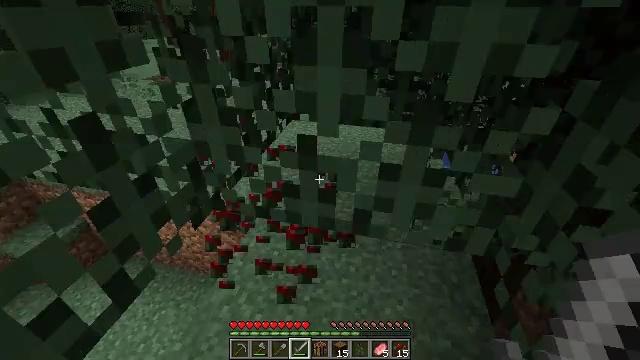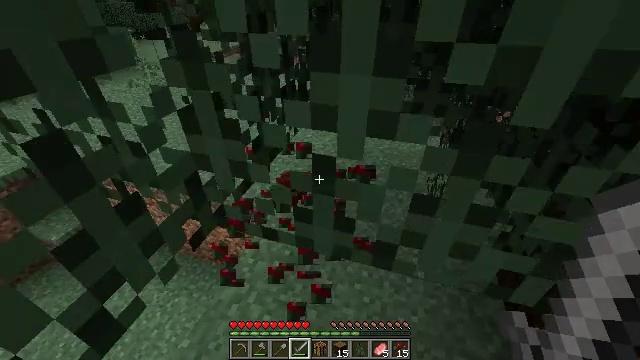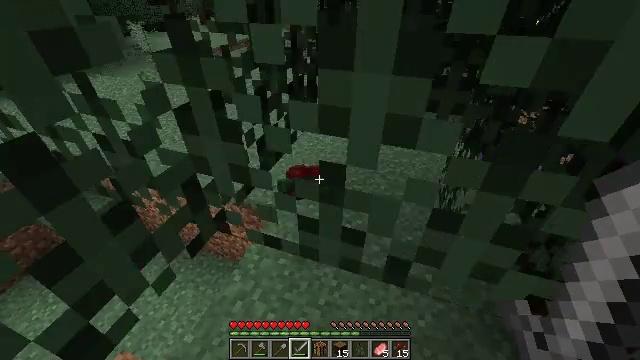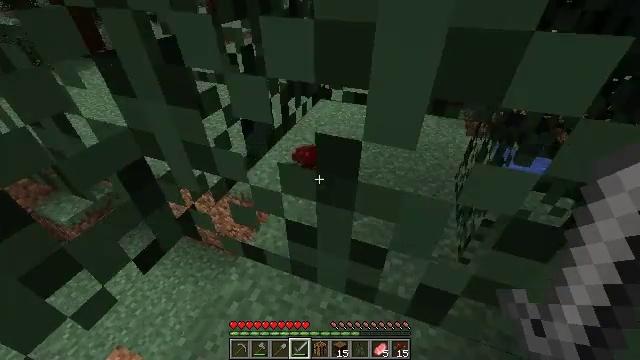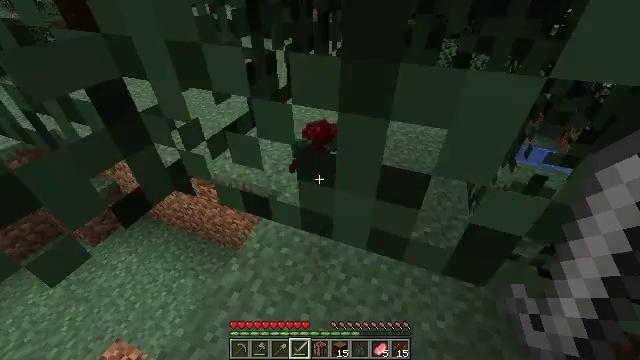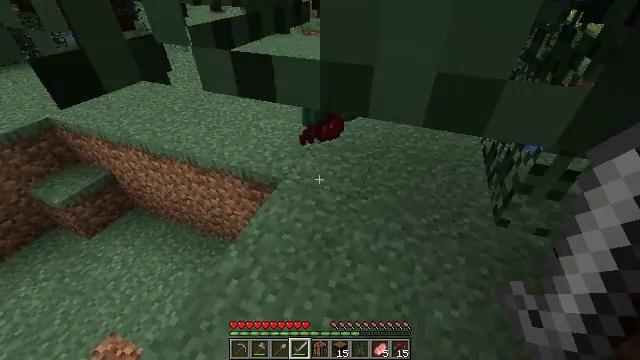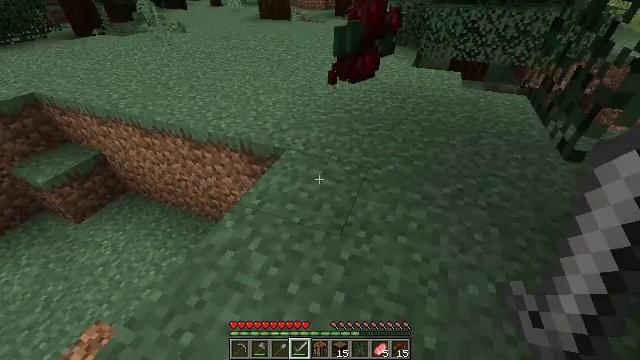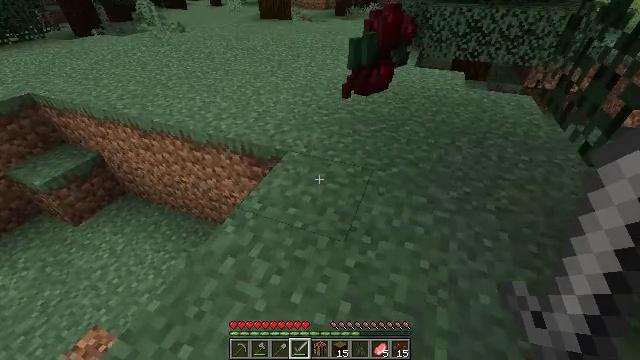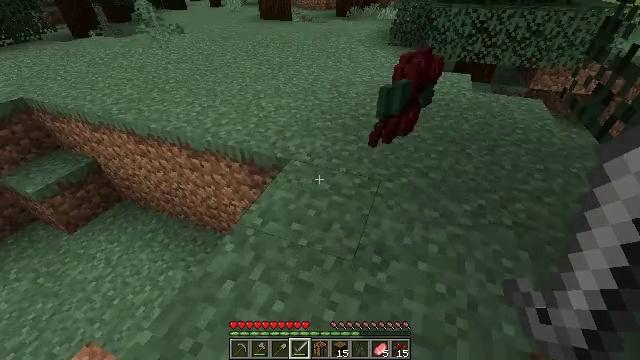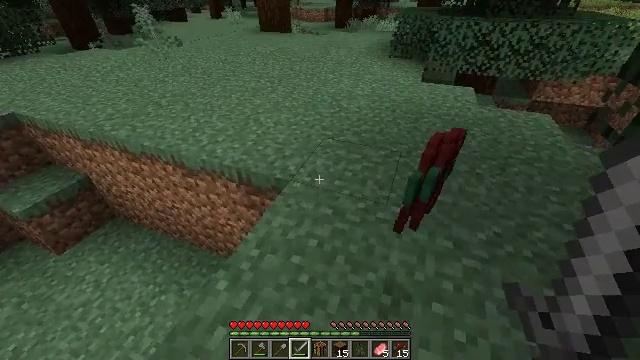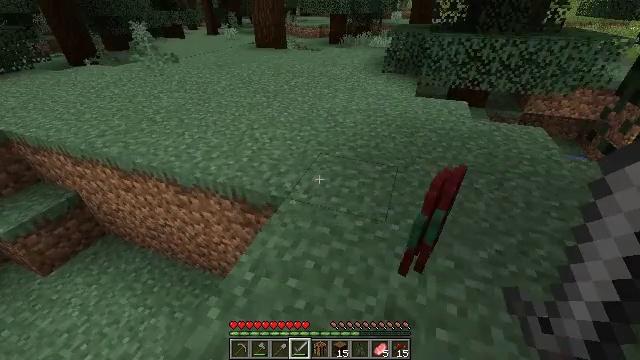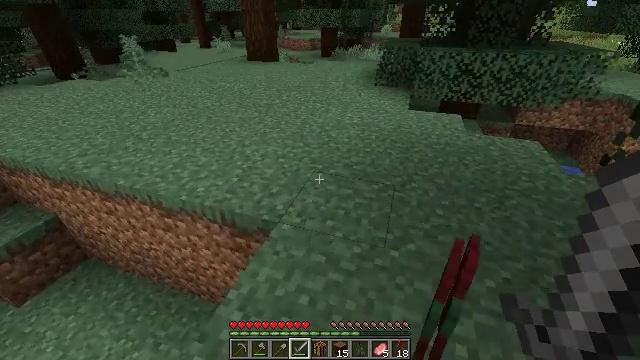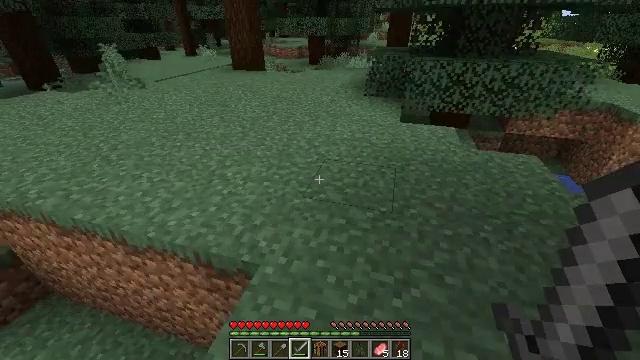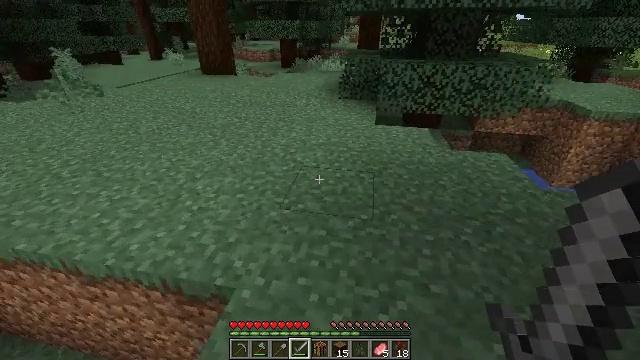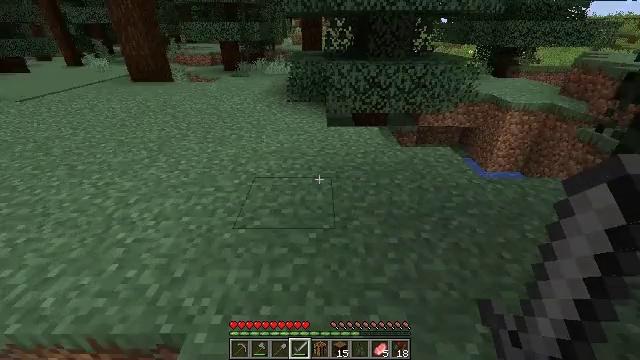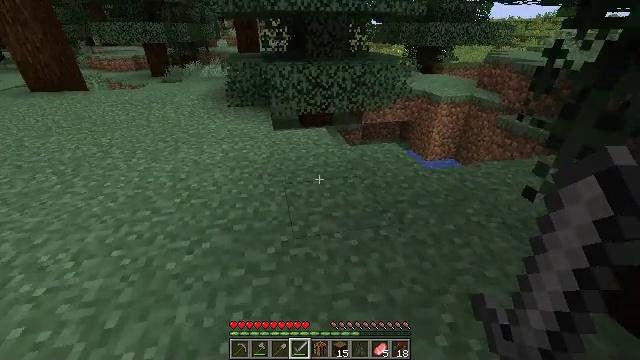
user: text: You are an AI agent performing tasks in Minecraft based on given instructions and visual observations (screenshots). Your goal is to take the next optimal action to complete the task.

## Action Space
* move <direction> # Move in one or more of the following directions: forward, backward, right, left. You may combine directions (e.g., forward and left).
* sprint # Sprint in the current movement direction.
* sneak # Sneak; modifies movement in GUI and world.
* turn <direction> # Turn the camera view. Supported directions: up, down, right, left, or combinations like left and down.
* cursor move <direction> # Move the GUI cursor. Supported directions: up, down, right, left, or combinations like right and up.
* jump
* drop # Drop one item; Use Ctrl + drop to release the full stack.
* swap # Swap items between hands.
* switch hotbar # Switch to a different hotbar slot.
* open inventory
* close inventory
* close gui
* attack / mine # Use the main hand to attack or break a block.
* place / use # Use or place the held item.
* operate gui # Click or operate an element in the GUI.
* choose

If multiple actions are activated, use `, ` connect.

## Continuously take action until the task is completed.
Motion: motion action
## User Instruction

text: Punch the spruce leaves to get saplings.
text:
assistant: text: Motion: move forward, turn left and down
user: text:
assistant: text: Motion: move forward, turn left and down
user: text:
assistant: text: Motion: move forward, turn left and down
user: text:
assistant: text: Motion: move forward
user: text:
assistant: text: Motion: move forward
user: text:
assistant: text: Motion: move forward
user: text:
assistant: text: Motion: move forward
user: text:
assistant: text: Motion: move forward
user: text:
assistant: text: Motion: move forward, turn up
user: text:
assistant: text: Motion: move forward, turn right and up
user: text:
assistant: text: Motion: move forward, turn right and up
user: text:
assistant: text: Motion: move forward, turn right and up
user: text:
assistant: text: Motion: move forward, turn right
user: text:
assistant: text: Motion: move forward, turn right
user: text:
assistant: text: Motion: move forward, turn right
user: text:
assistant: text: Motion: move forward
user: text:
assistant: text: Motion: move forward
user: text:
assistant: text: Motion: move forward
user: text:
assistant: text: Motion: move forward
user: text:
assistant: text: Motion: move forward and move left
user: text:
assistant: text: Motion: move forward and move left, turn left
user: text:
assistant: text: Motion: move forward and move left, turn left and down
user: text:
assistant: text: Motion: move forward and move left, turn left and down
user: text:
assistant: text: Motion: move forward and move right, turn left
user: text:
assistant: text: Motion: move forward and move right, turn left
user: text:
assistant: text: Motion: move forward and move right, turn left
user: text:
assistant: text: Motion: move forward and move right, turn left
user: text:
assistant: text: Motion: move forward and move right
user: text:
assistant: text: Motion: move forward and move right
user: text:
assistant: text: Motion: move forward and move right, turn left